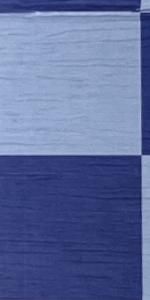
Label: Empty